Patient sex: M
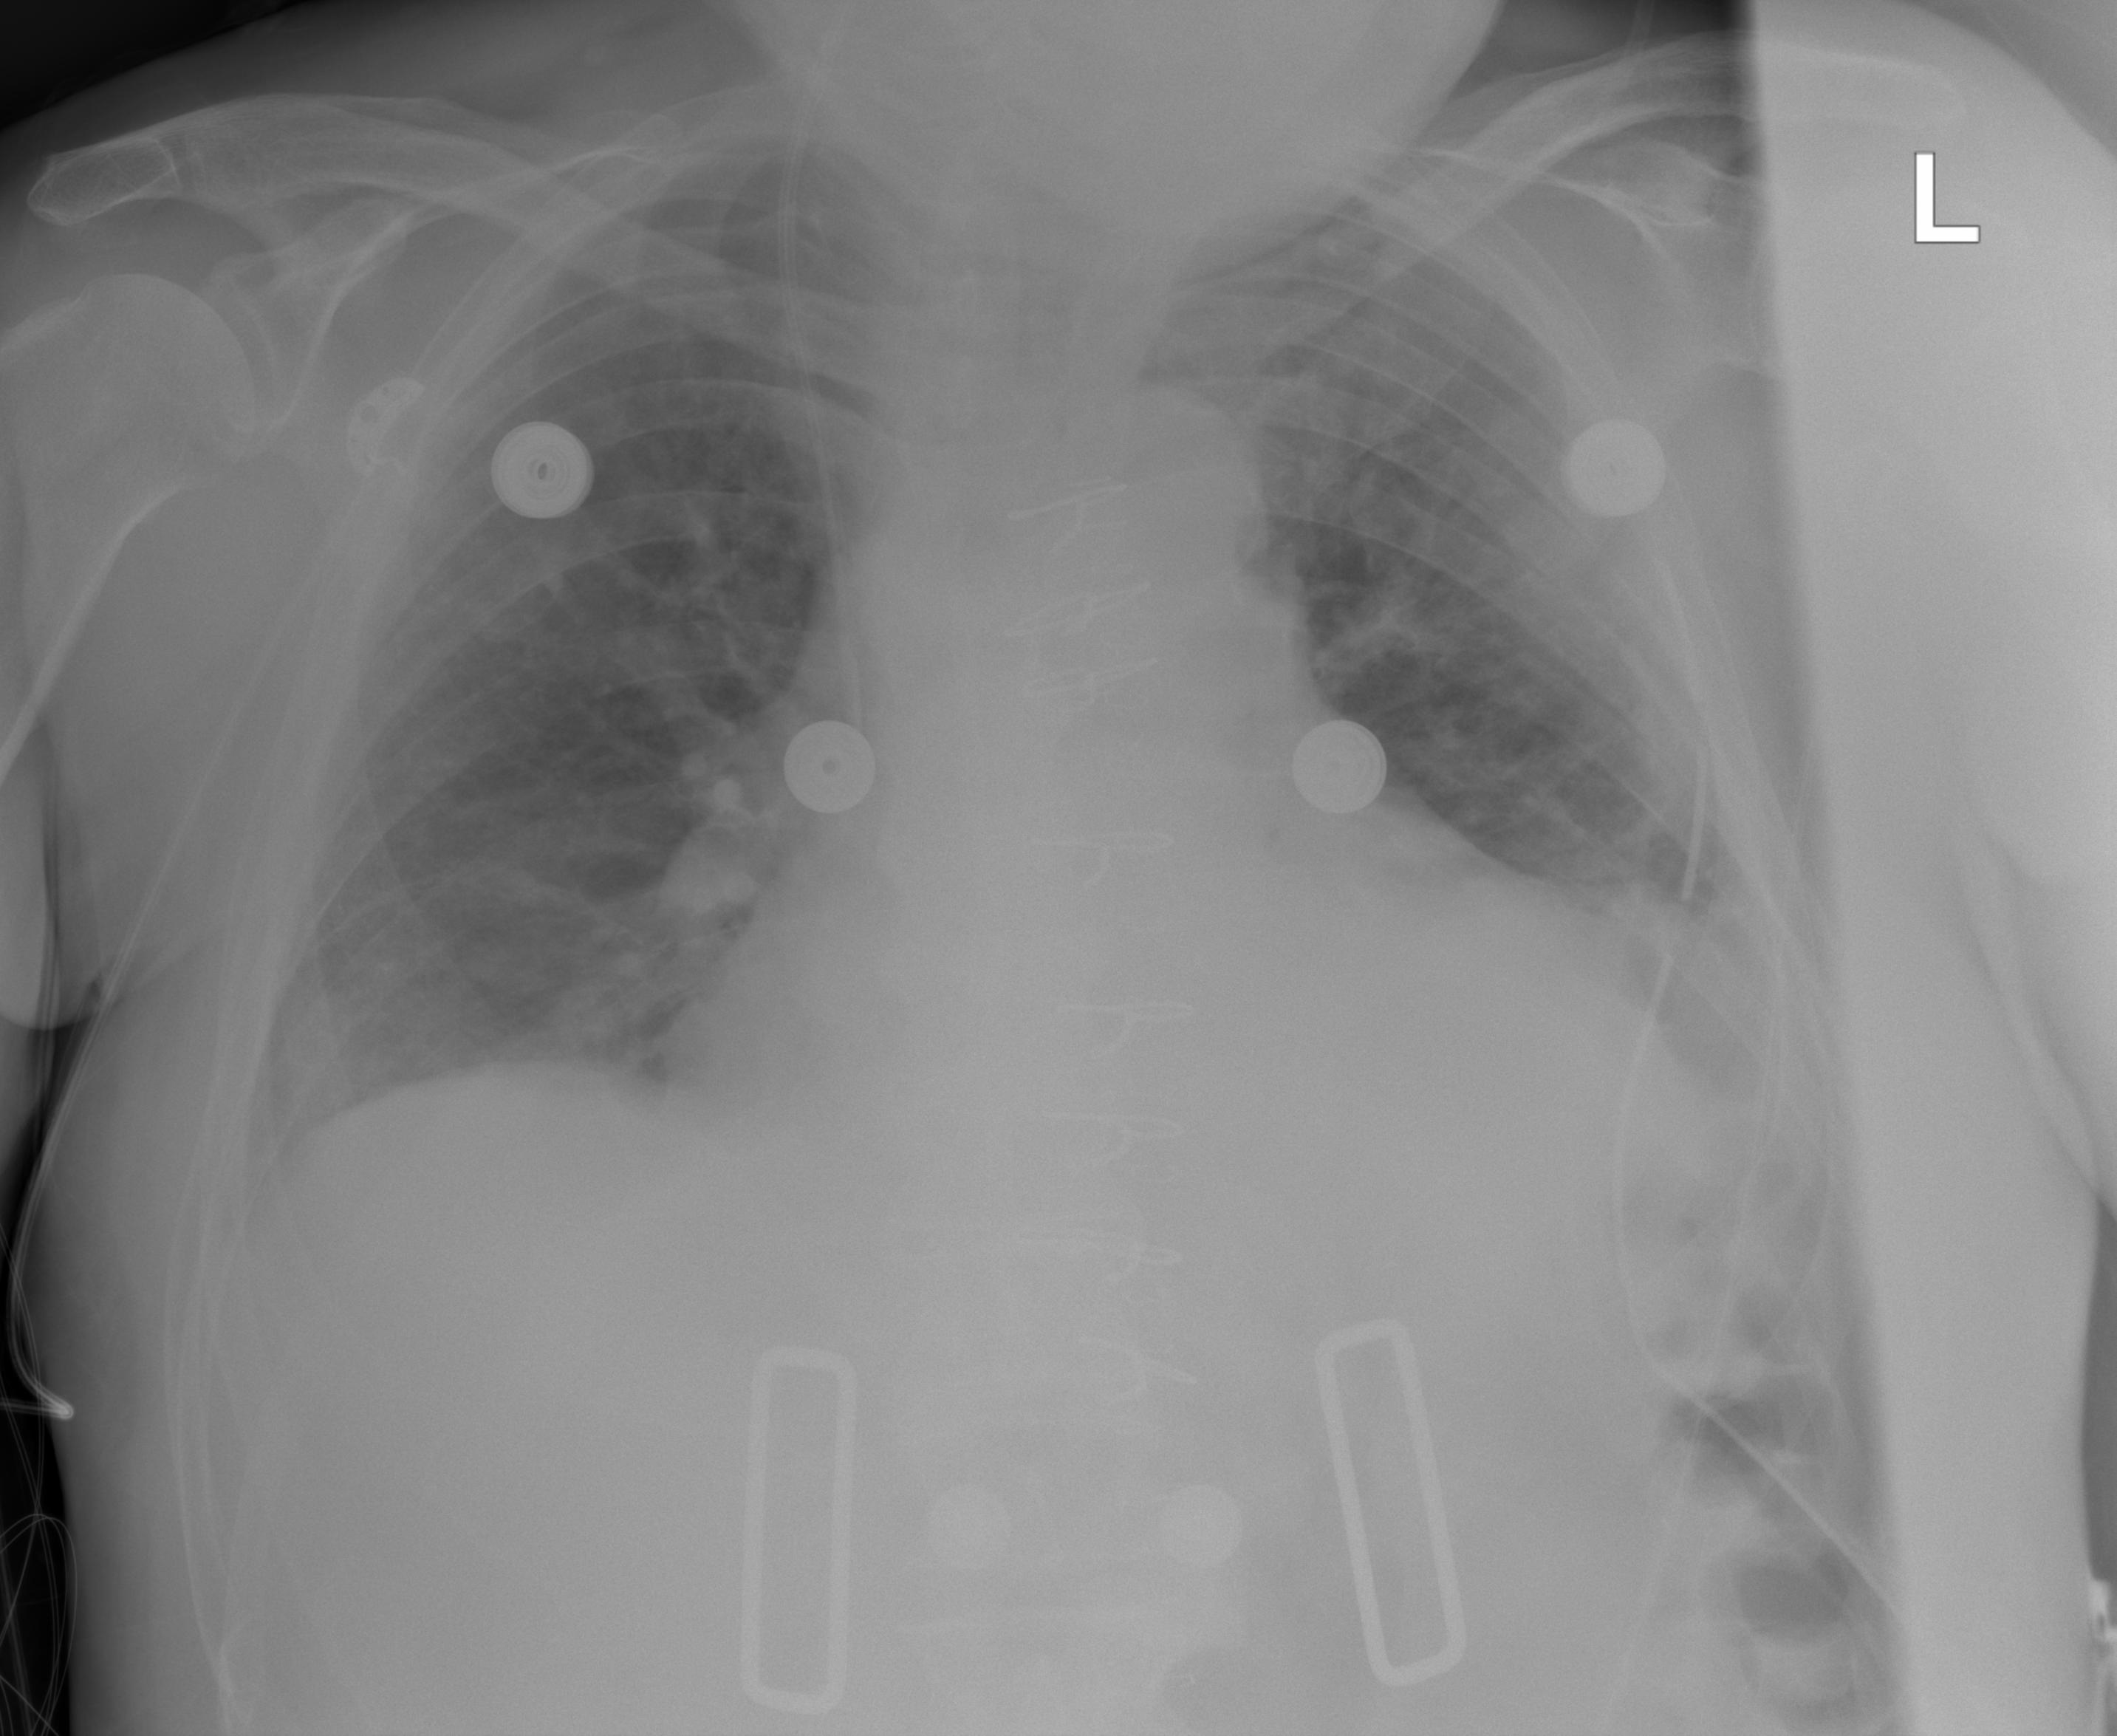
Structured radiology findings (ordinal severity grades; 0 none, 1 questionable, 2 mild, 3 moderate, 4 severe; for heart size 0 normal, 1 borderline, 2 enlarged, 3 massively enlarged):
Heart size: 2
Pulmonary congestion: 1
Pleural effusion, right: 2
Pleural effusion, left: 1
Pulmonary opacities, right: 2
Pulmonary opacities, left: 2
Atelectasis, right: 2
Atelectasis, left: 2